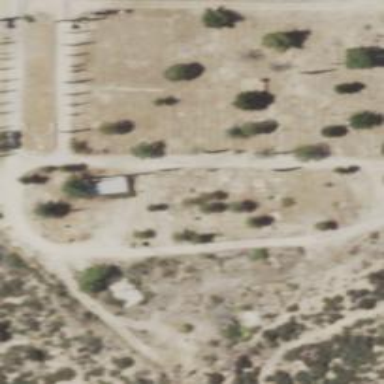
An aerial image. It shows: Cemetery.